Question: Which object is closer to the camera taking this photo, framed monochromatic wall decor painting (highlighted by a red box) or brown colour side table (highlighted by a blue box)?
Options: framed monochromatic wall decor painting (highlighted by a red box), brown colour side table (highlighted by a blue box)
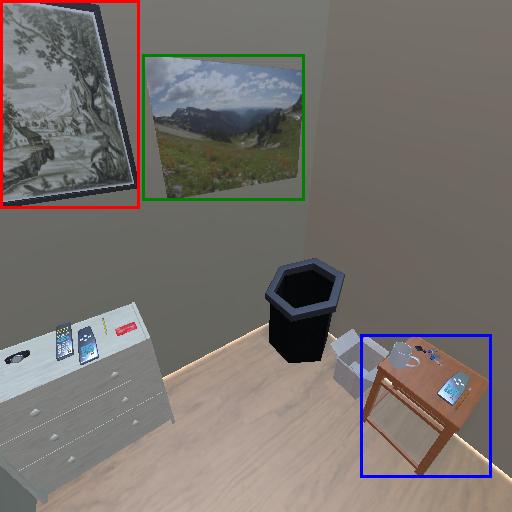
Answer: framed monochromatic wall decor painting (highlighted by a red box)